Question: How can I re-enable the y-axis on the following line graph?
I have tried right clicking various places with no success.

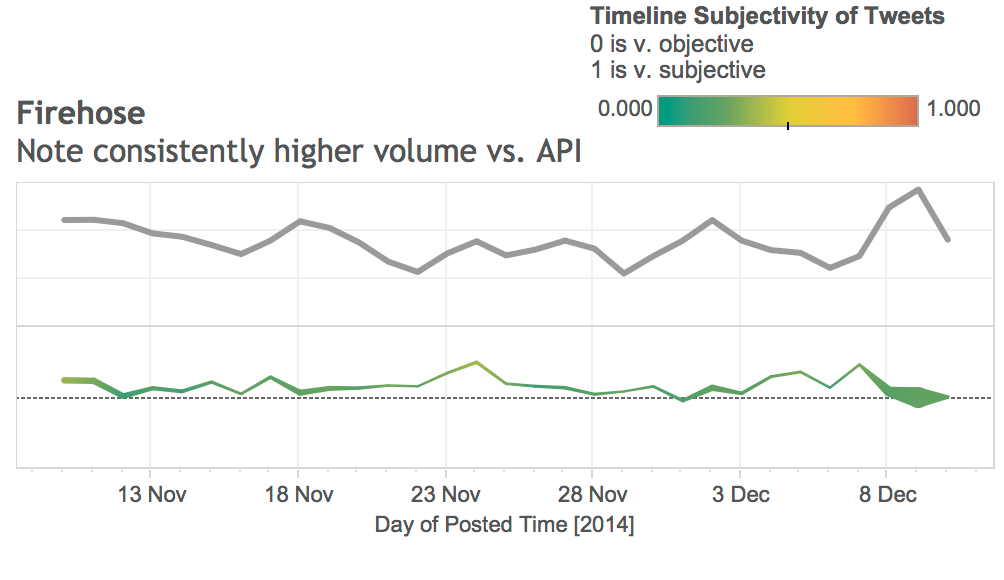
Answer: Right click on the field in the rows shelf and select "show header"